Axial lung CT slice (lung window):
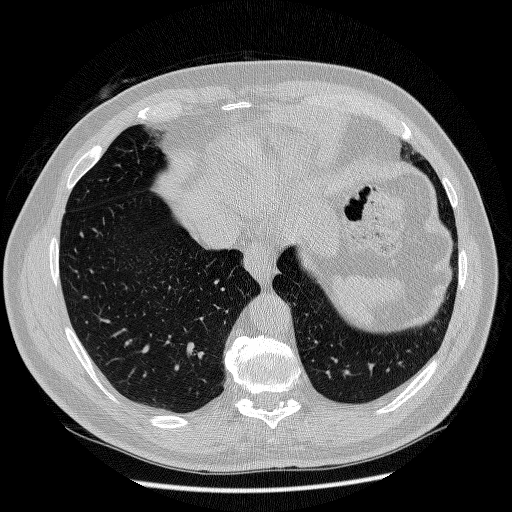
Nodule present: no